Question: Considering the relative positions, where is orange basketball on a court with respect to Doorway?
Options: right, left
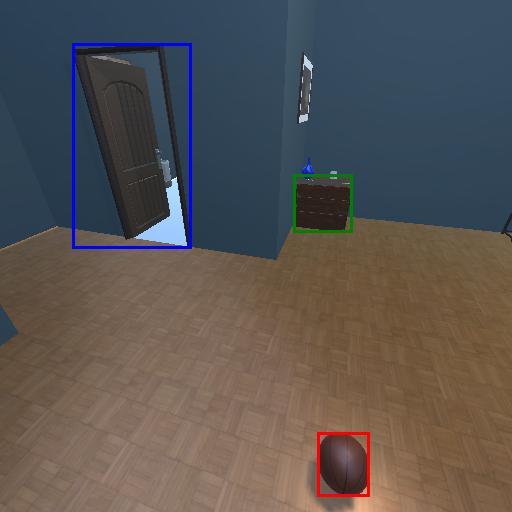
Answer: right